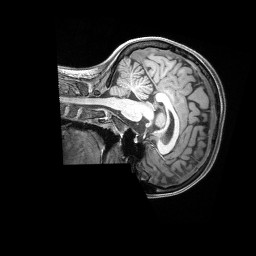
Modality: T1w
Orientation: sagittal
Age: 26
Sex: female
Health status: healthy
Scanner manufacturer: siemens
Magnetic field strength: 3 T
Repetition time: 2.4 s
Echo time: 0.00228 s